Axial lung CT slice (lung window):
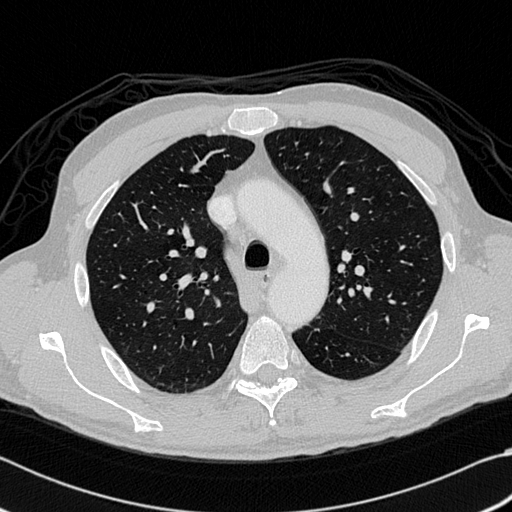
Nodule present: no